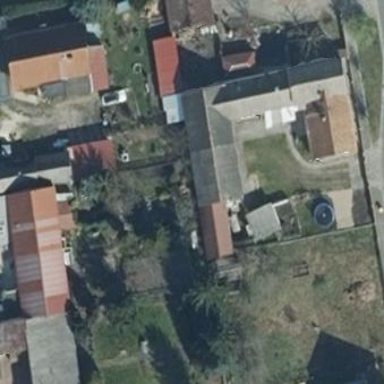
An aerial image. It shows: Simple house.